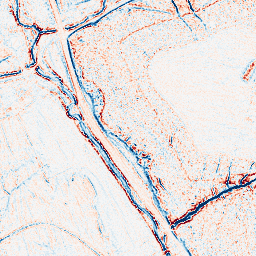
Category: edge_preserving
Decomposition family: bilateral
Decomposition parameters: d: 5
sigma_color: 75
sigma_space: 100
Upsampling method: bilinear
Upsampling parameters: scale: 2
Upsampling scale: 2